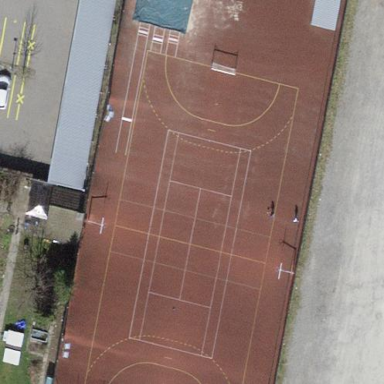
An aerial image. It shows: Multi-sport pitch for leisure activities.